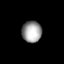
Tissue: lung
Cell type: Epithelial cells
Senescence score: 0.2158
Nuclear area (px): 414
Mean DAPI intensity: 156.13